Field crop: maize
Growth stage: 2
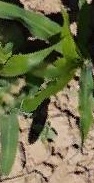
Species: maize